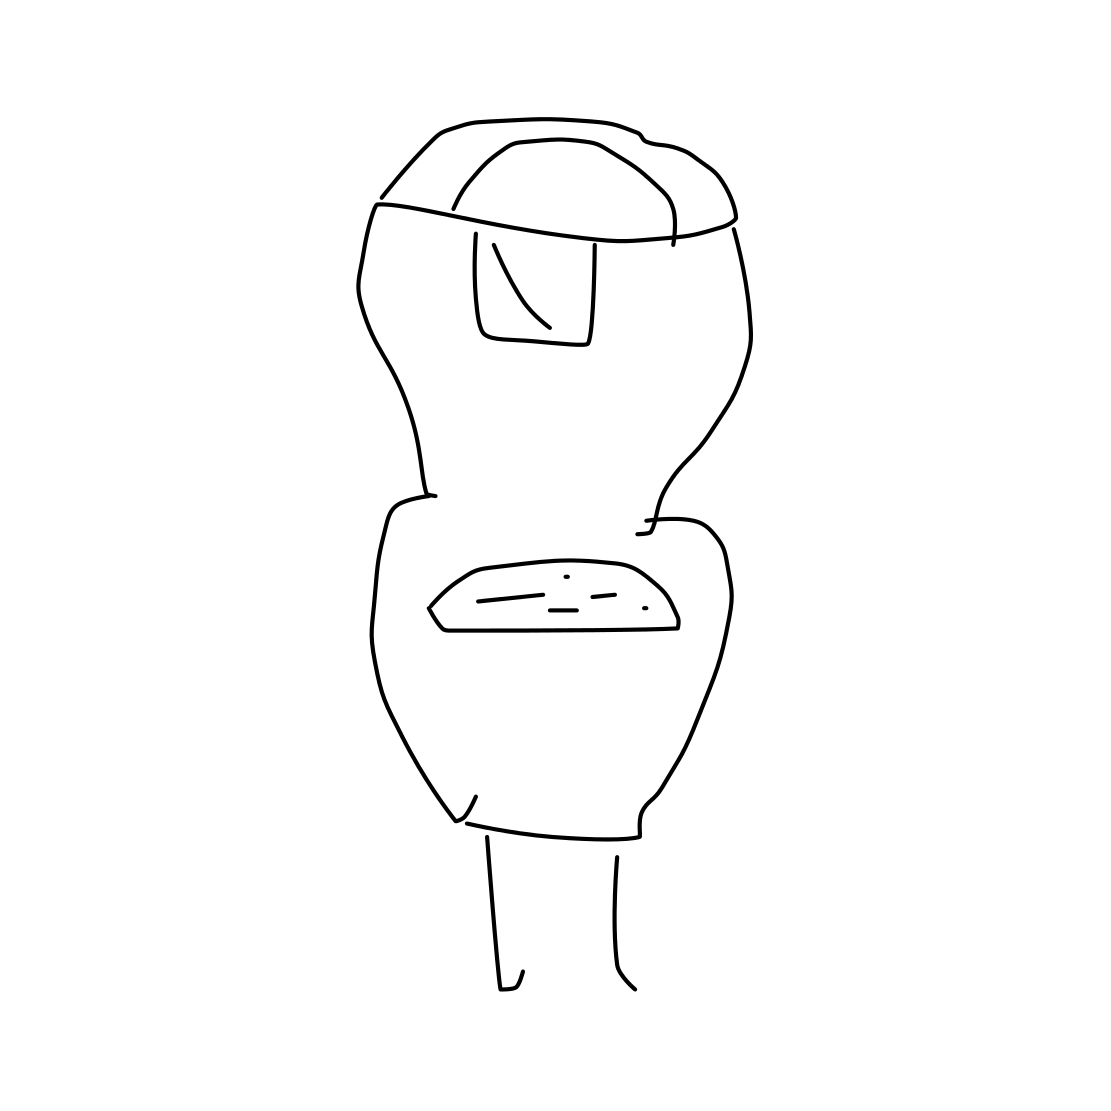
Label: parking meter